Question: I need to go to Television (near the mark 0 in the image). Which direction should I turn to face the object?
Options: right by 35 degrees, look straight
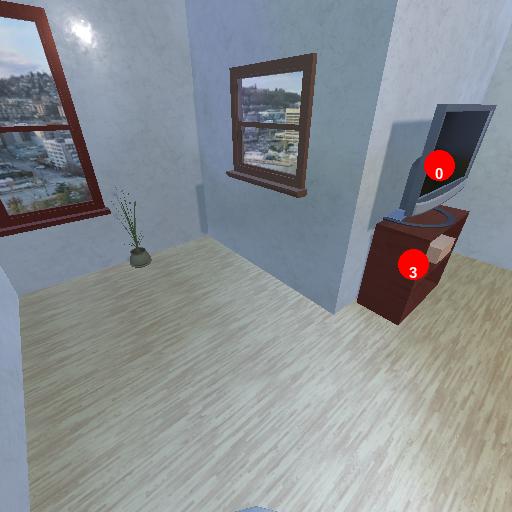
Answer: right by 35 degrees